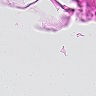
Metastatic tissue present: no